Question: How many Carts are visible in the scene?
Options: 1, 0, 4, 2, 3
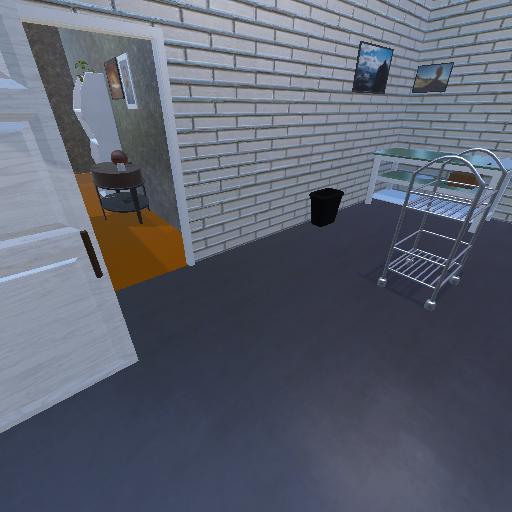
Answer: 1